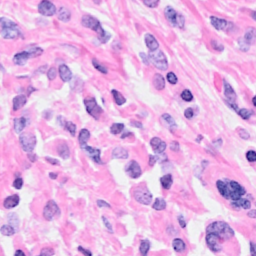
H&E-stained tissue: Breast